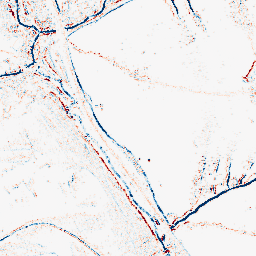
Category: morphological
Decomposition family: morphological_square
Decomposition parameters: operation: average
size: 3
Upsampling method: bicubic
Upsampling parameters: scale: 8
Upsampling scale: 8